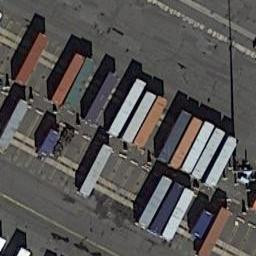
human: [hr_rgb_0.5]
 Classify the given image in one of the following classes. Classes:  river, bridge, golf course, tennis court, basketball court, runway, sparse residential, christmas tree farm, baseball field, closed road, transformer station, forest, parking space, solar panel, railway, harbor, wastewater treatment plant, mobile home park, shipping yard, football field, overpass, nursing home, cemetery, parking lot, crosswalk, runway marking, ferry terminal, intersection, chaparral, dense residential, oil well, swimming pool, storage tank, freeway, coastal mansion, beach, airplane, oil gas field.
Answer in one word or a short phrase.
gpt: shipping yard